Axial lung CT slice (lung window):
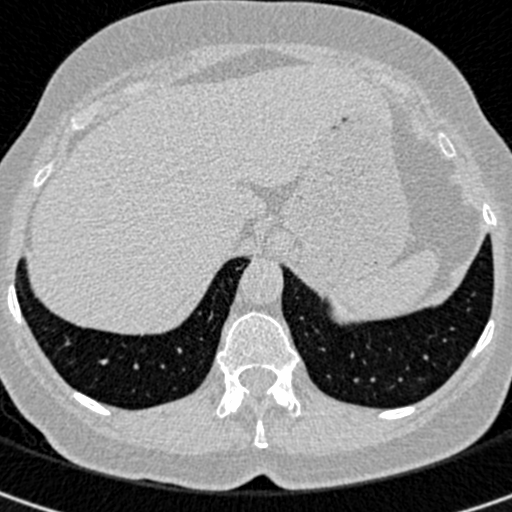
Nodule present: no